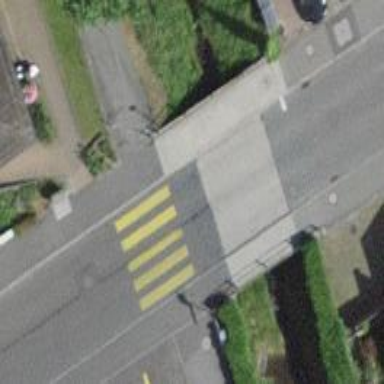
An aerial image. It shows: Uncontrolled zebra crossing with notable zebra markings.